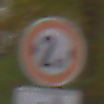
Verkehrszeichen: TatsaechlicheBreite2
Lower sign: RichtungsangabeDurchPfeile5
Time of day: Midday
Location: Outdoor (Nature)
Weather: Overcast
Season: NotSpecified
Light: Natural